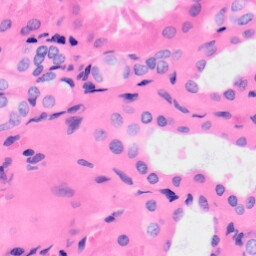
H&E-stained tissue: Kidney